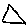
Label: triangle